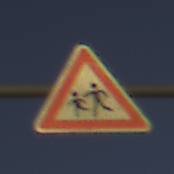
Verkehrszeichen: KinderRechts
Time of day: SunriseSunset
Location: Outdoor (RoadRail)
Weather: Clear
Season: NotSpecified
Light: Natural